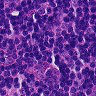
Metastatic tissue present: no